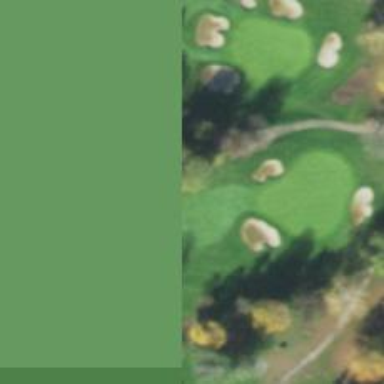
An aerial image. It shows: Path used for both walking and golf.